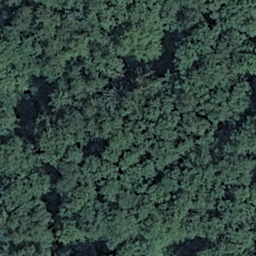
Label: forest